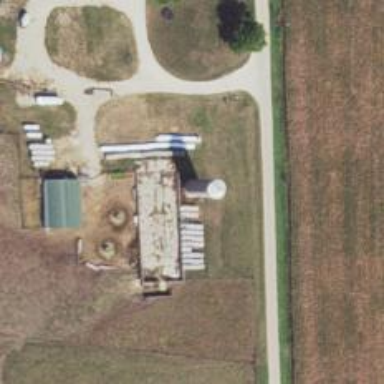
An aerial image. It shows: Silo.